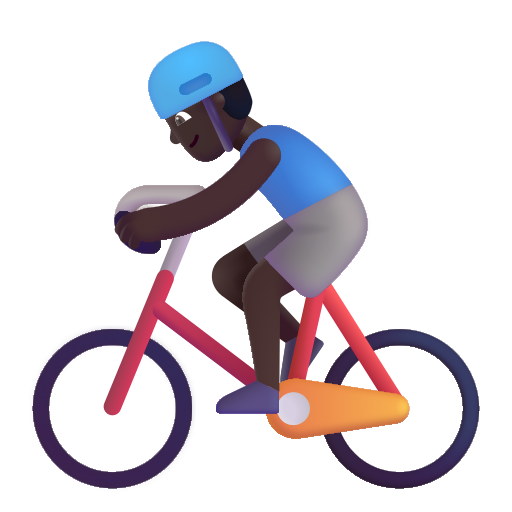
man biking color dark